Question: I've been wrestling with this one report for a long time, and finally figured out what to do but it was serendipitous .
Well I changed a parameter that depends on a previous one to be "Internal" - then everythig worked like I wanted! thanks

How does "Internal" differ from "Hidden" in SSRS?
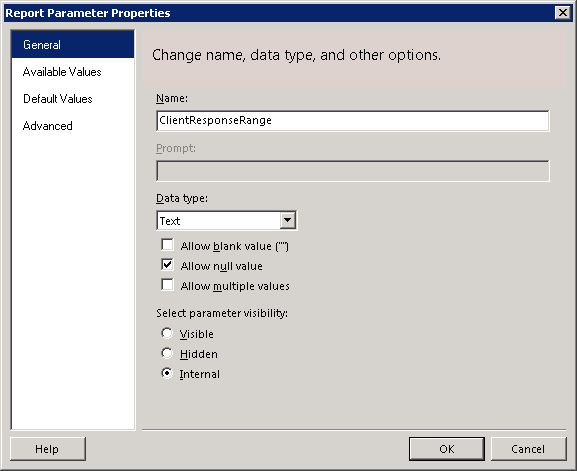
Answer: Internal is not exposed and you cannot pass it to the report when calling with parameters from another one. Note it will not appear at the top where the user can change it.
Hidden means that it won't show at the top of the page to allow the user to manually adjust it, but it can be passed to the report via call from another report.
I prefer to use hidden and have sensible defaults on them. In that way I can always override if I need to them when navigating between reports.
I would also look at this similar answer : <URL>. It shows a good use case for Internal parameters, which I've used on occasion too.